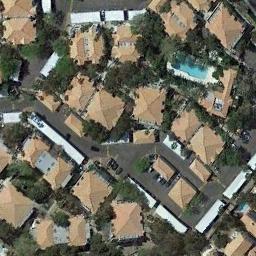
Label: residential